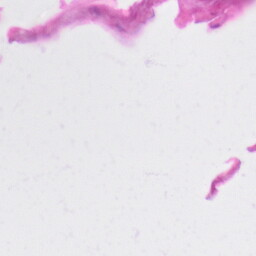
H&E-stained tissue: Skin